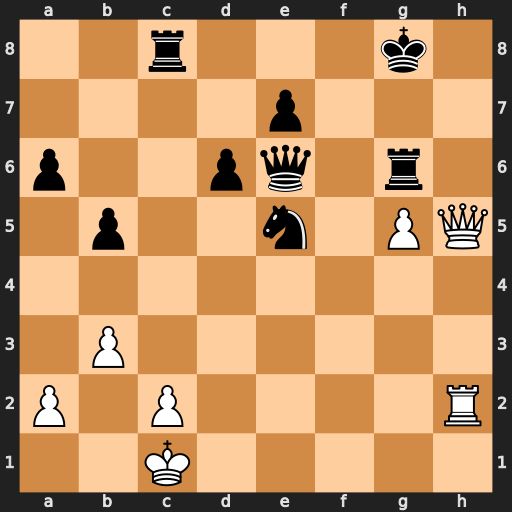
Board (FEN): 2r3k1/4p3/p2pq1r1/1p2n1PQ/8/1P6/P1P4R/2K5
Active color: w
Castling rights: -
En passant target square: -
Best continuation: Qh8+ Kf7 Rh7+ Rg7 Rxg7#